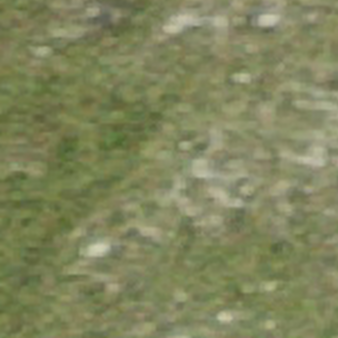
Label: other